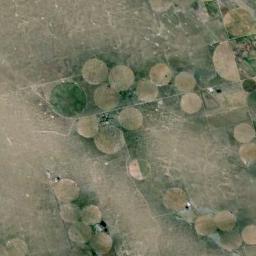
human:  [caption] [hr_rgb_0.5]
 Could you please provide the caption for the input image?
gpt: There is a round field in the lower right corner .

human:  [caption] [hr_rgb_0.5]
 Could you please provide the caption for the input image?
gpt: There are some bare circle farmland and green circle farmland .

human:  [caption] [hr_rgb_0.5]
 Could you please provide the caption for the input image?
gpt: Many green and tan mixed circular farmland with incomplete gardens and semicircles .

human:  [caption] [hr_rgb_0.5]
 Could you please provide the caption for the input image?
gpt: Several circular farmlands with different radii are neatly arranged on the wasteland .

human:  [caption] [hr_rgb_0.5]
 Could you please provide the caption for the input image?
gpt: There are many circular farmlands distributed irregularly .